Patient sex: M
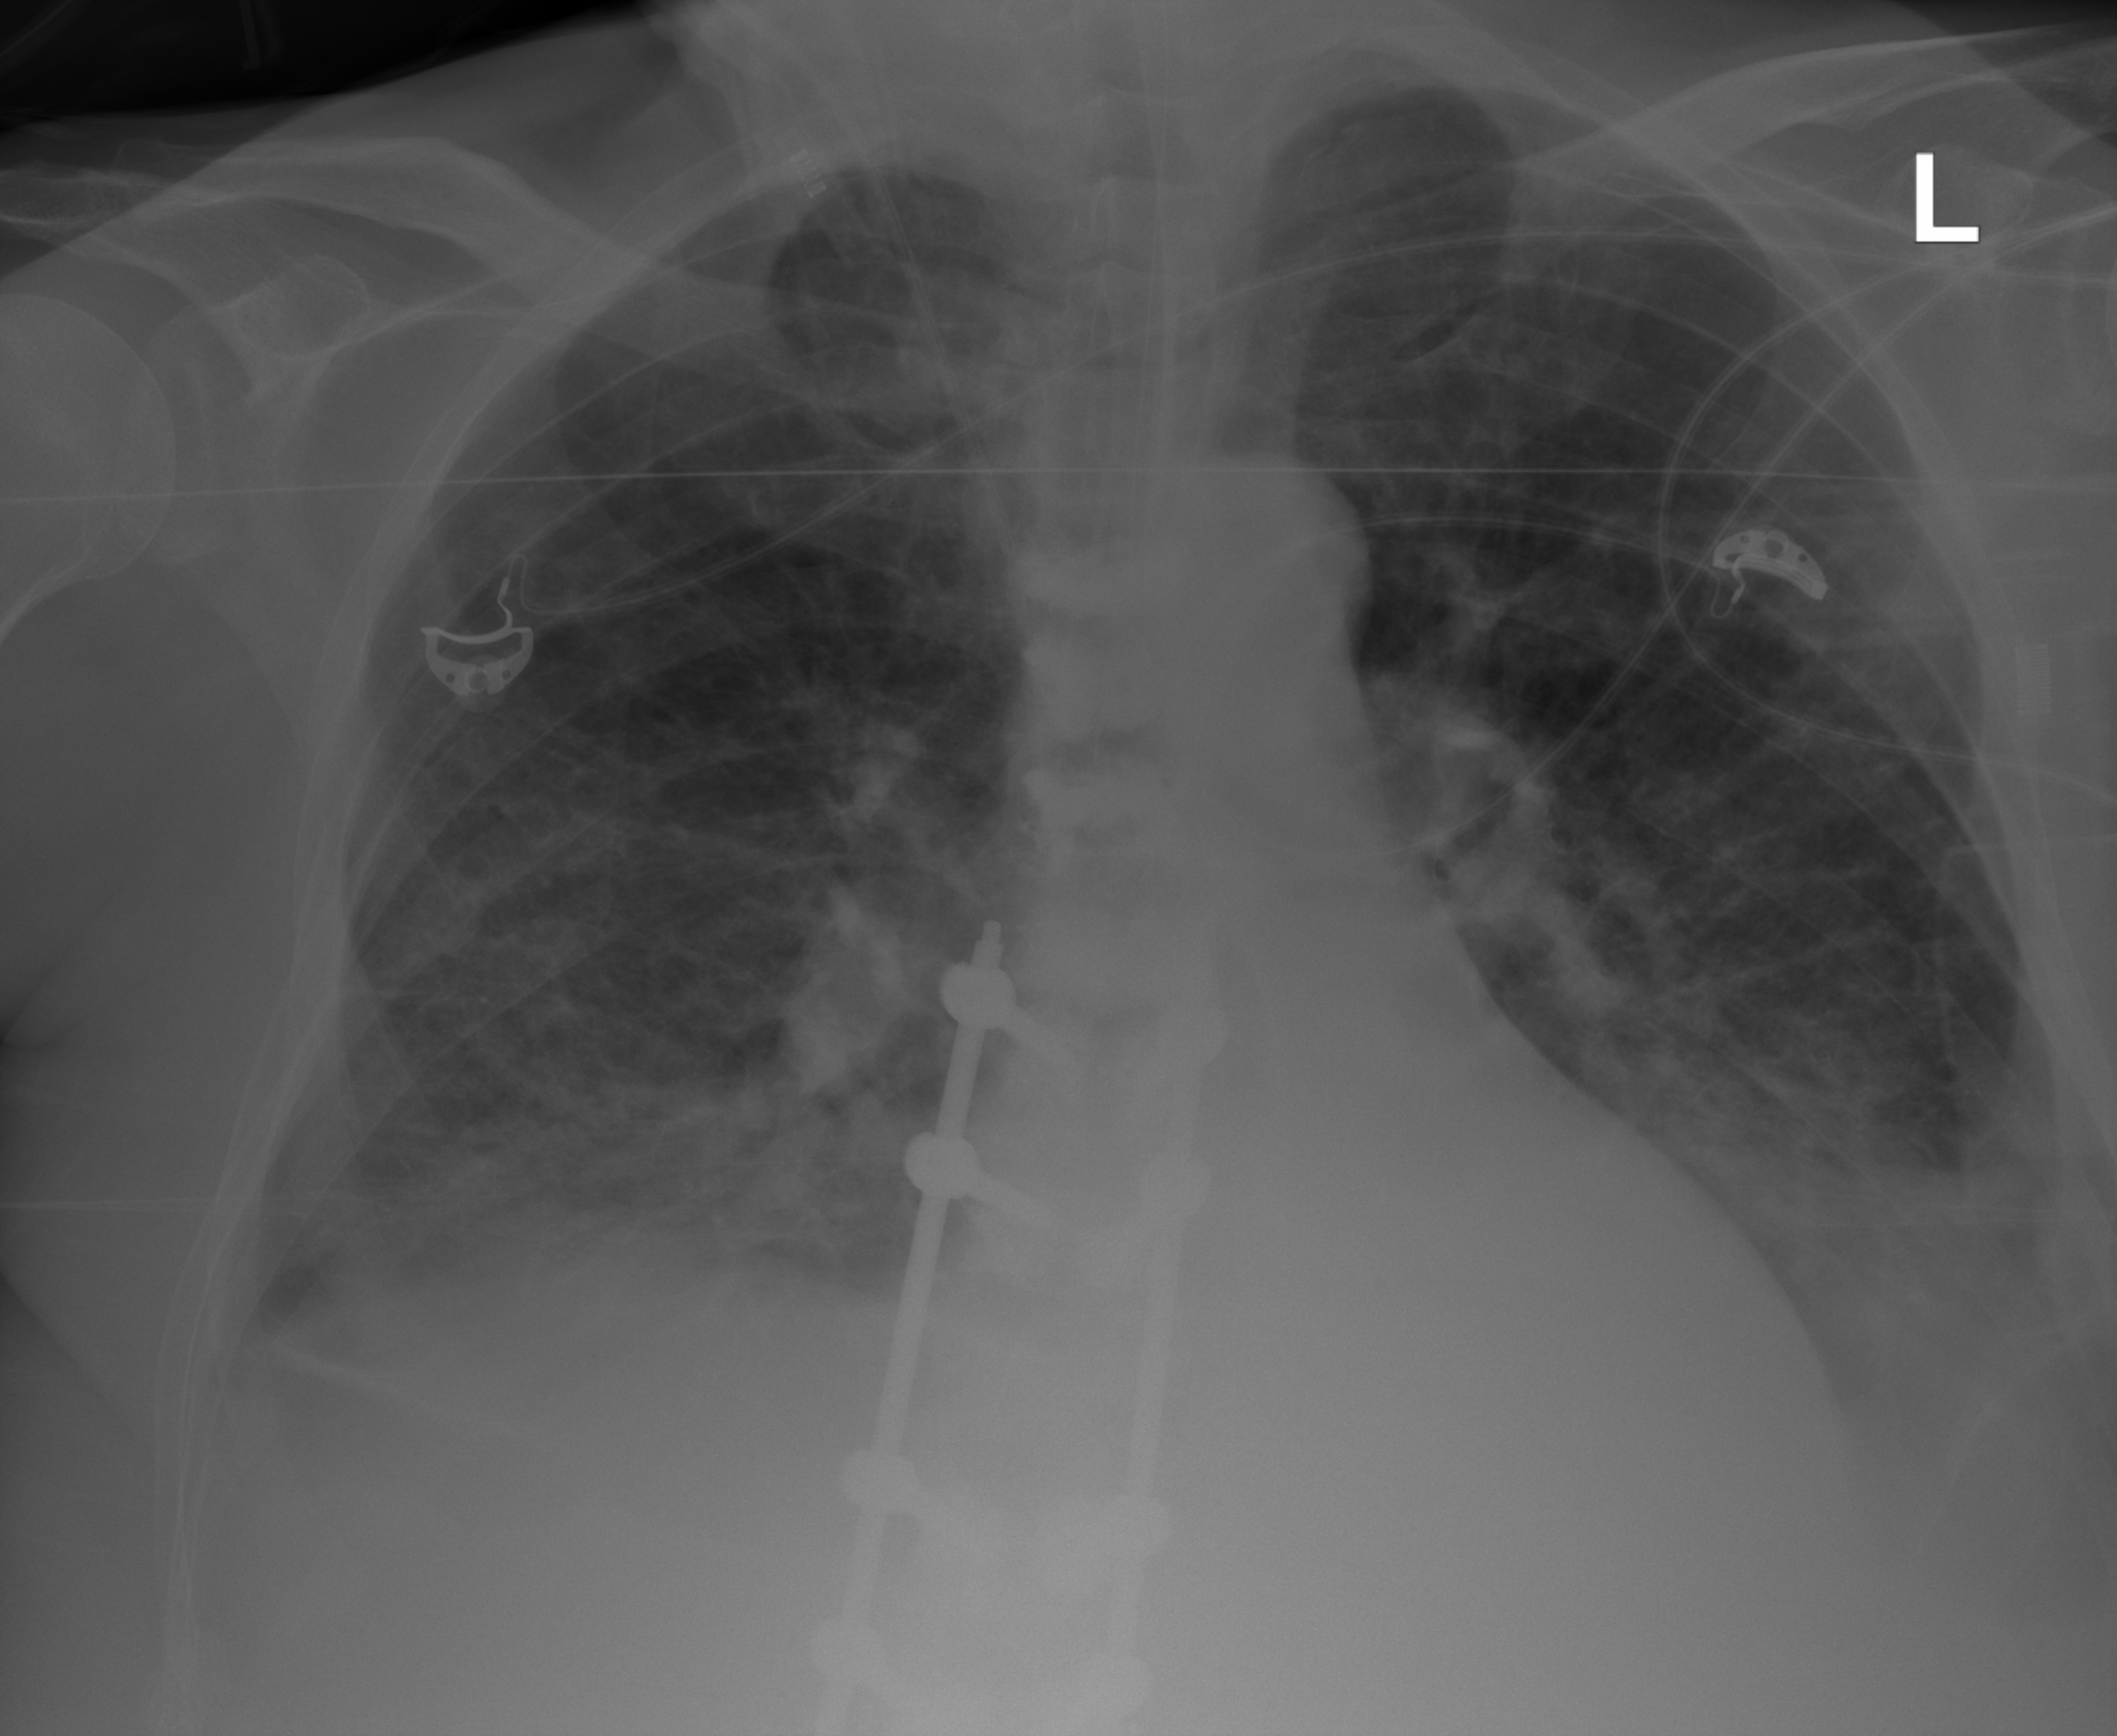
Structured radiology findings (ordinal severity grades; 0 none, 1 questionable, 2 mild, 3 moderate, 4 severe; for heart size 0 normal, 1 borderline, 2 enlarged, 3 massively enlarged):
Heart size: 2
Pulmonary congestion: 1
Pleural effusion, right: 2
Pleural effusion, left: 2
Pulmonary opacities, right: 2
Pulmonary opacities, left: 0
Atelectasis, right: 2
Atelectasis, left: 2